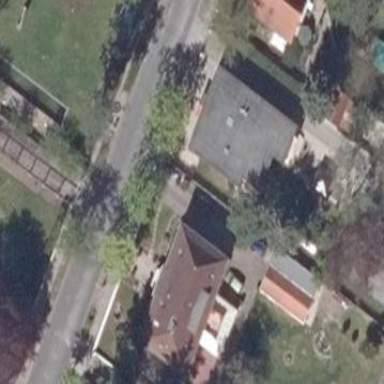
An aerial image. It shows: Detached building with hipped roof shape.